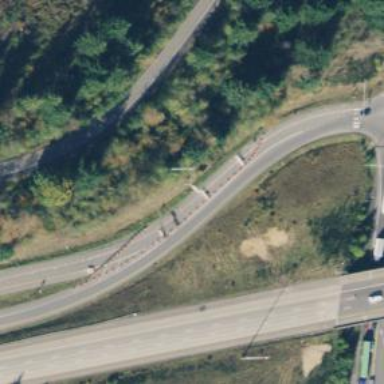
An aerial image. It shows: Motorway link with weigh station service.